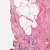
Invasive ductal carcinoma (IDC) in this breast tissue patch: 0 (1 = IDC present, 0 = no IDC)